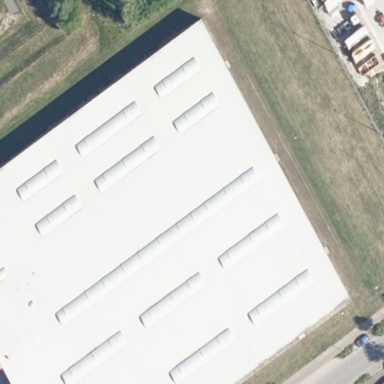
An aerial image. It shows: Industrial building.